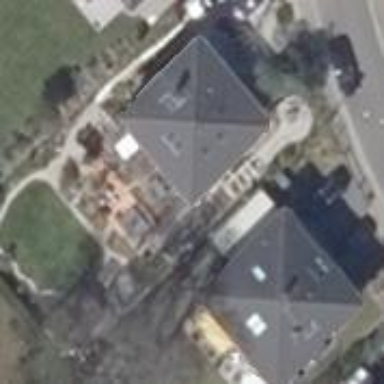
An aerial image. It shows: Simple house.